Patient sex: M
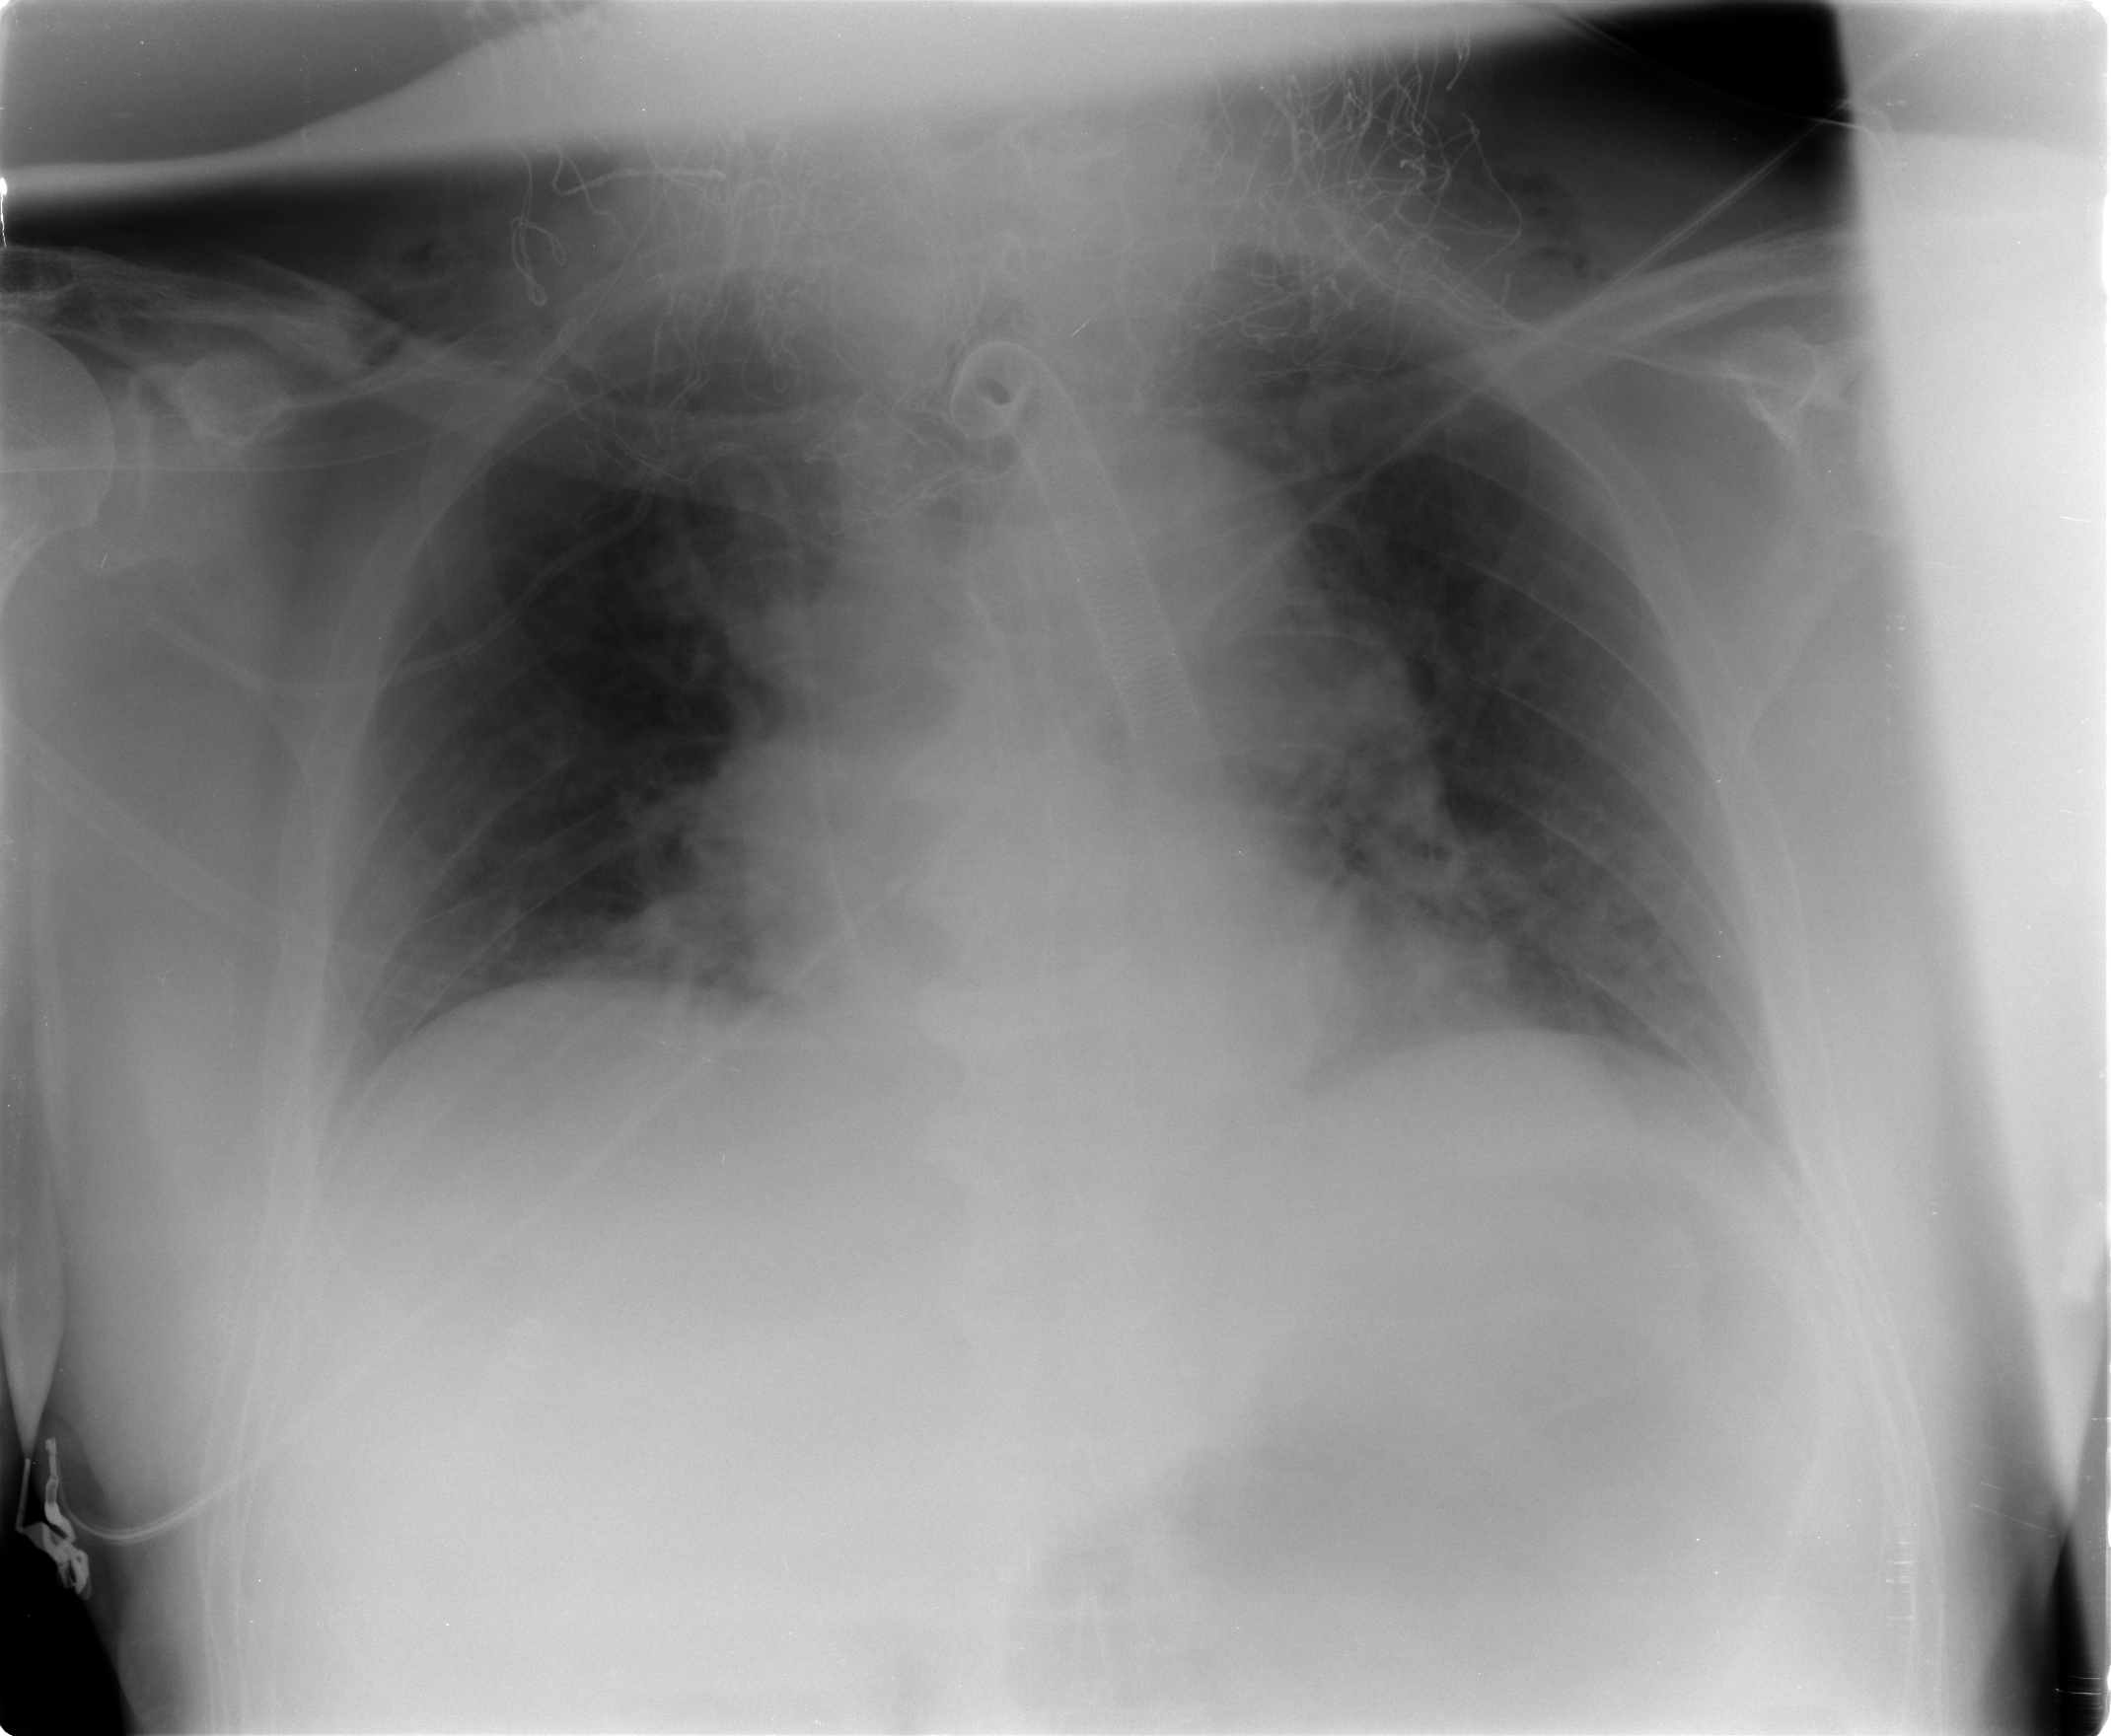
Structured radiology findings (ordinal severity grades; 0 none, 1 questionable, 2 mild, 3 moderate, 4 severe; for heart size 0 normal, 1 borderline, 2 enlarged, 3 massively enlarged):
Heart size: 2
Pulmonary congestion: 2
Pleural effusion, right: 0
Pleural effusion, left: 0
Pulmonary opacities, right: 1
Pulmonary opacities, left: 1
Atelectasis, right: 2
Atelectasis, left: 2